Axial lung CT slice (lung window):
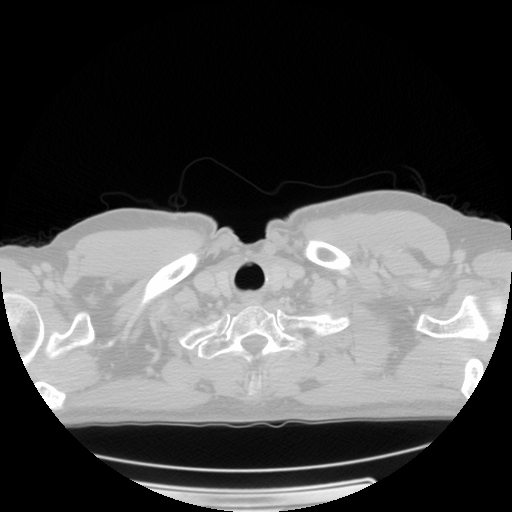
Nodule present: no